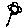
Label: flower